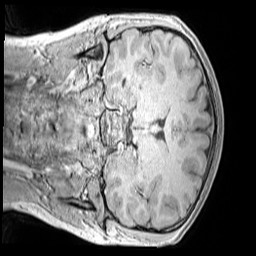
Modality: MP2RAGE
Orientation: coronal
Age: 12
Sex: male
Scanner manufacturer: siemens
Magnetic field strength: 3 T
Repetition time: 4 s
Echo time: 0.00299 s